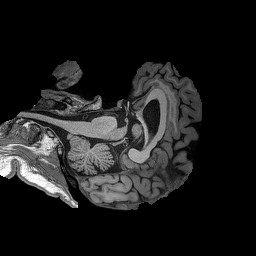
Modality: T1w
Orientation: axial
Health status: healthy